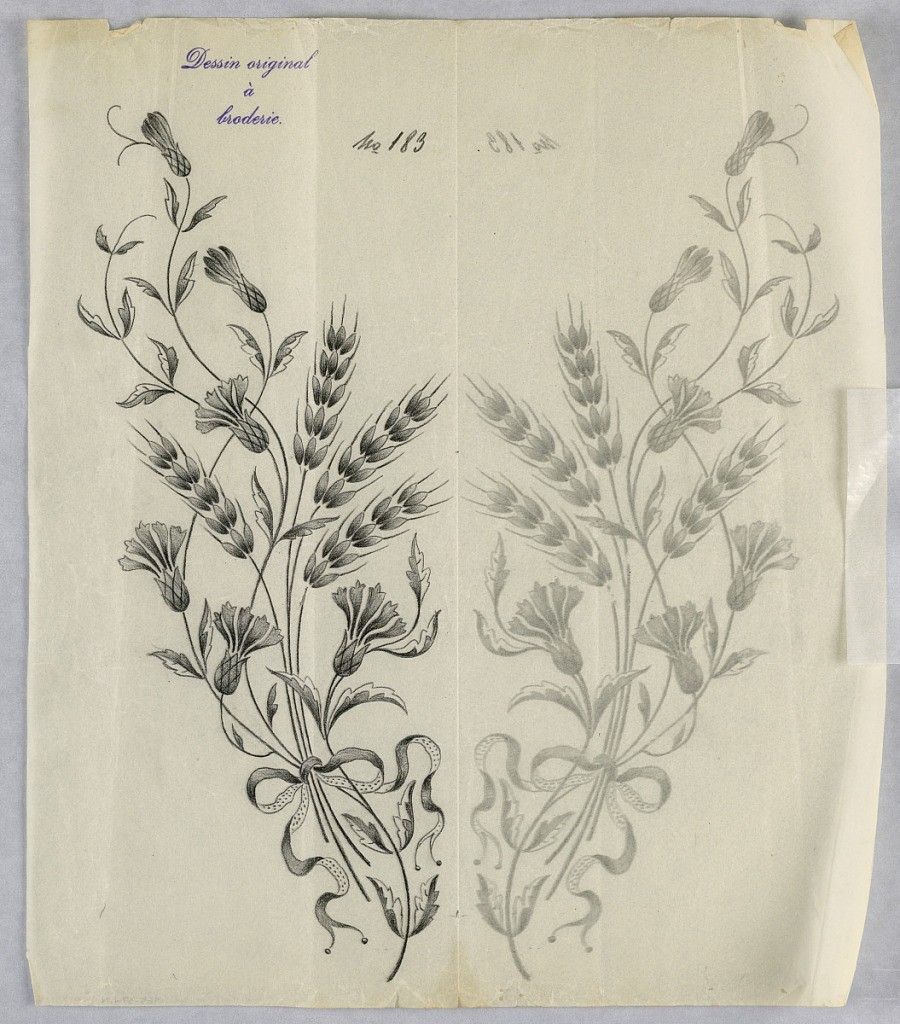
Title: Designs for embroidery
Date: ca. 1890
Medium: Black crayon on tracing paper
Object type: Drawing
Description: Designs of abstract floral patterns for panels and borders. Each drawing stamped at top: "Dessin original a broderie." Designs numbered 183 (N)